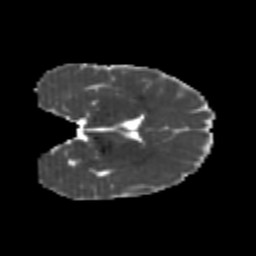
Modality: MD
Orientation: coronal
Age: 21
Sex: female
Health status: healthy
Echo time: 0.074 s